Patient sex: F
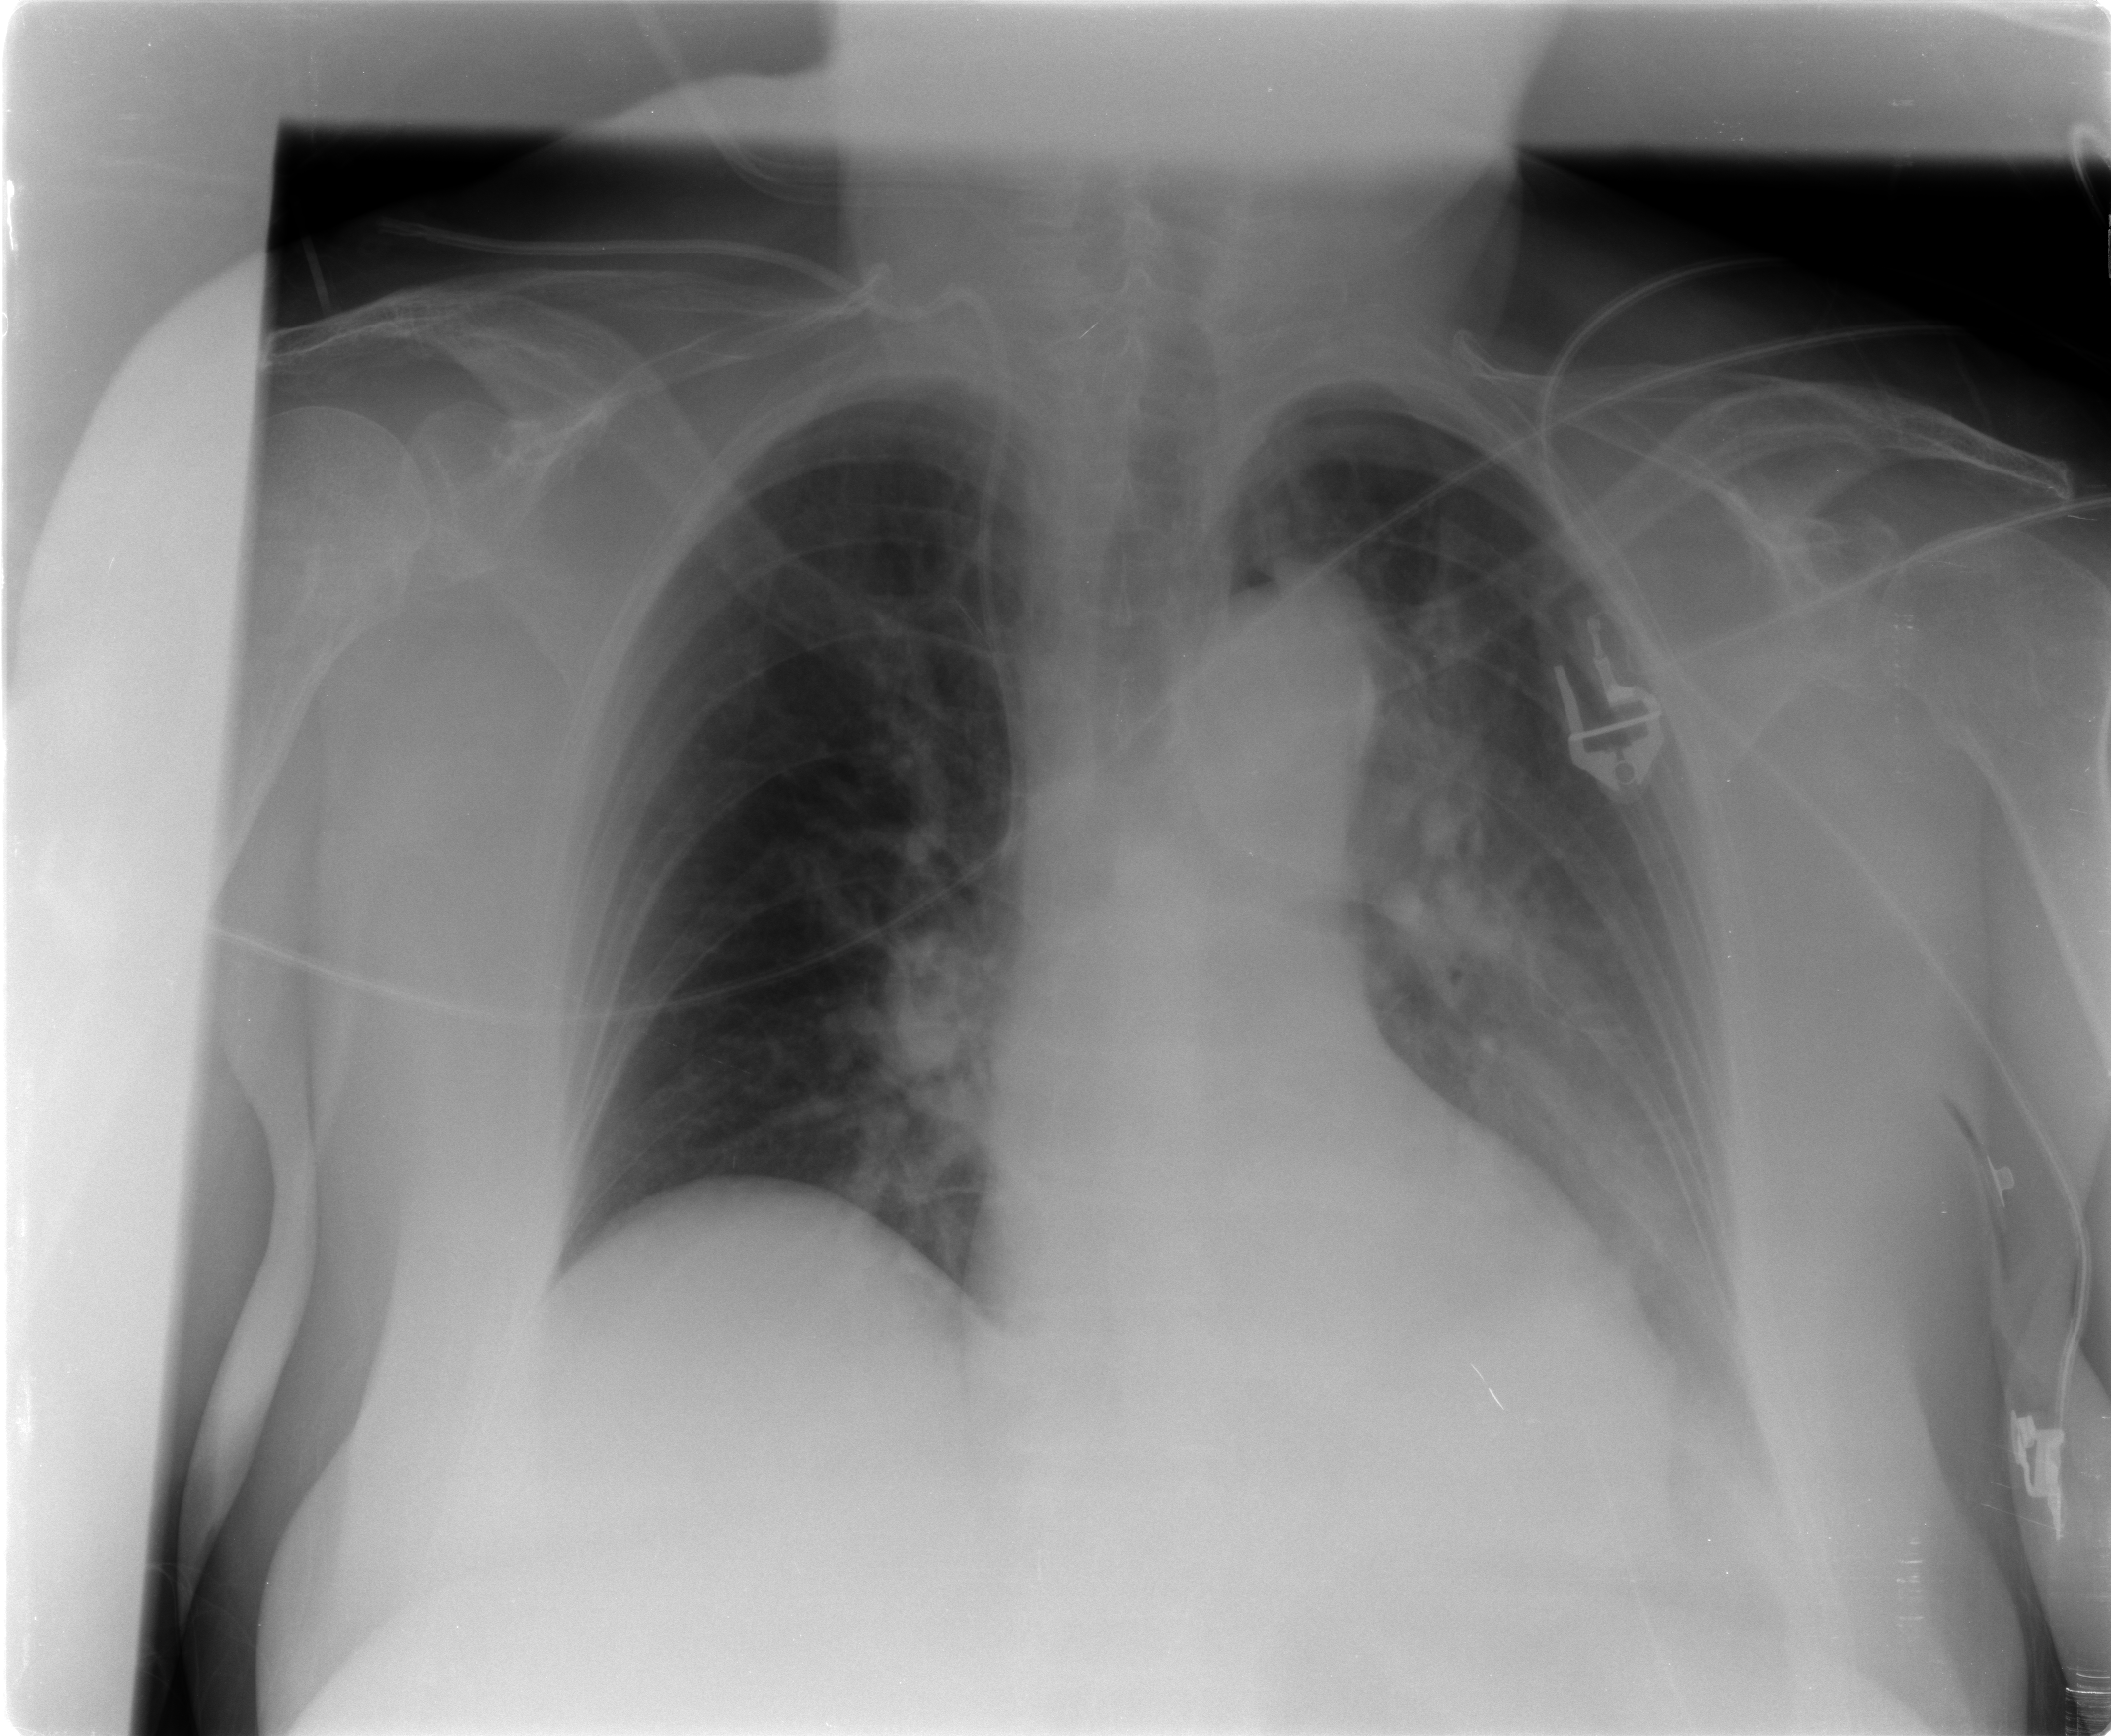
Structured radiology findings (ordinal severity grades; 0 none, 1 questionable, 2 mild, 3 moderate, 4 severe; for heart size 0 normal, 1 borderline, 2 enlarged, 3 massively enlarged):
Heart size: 0
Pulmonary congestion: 2
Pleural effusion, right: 0
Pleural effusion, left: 3
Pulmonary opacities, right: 0
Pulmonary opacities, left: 2
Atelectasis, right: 0
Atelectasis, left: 2